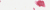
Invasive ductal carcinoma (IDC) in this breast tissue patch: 0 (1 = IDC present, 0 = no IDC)